Question: I have a database with the following schema:

The following SQL creates the relevant tables:
'''
-- -----------------------------------------------------
-- Table 'ninikske_bioldb'.'CodingRegion'
-- -----------------------------------------------------
CREATE TABLE IF NOT EXISTS 'ninikske_bioldb'.'CodingRegion' (
'CodRegID' VARCHAR(45) NOT NULL ,
'CD_Start' INT NOT NULL ,
'CD_Stop' INT NOT NULL ,
'ORFs_ORF_ID' VARCHAR(45) NOT NULL ,
PRIMARY KEY ('ORFs_ORF_ID', 'CodRegID') ,
INDEX 'fk_Exons_ORFs1' ('ORFs_ORF_ID' ASC) ,
CONSTRAINT 'fk_Exons_ORFs1'
FOREIGN KEY ('ORFs_ORF_ID' )
REFERENCES 'ninikske_bioldb'.'ORFs' ('ORF_ID' )
ON DELETE NO ACTION
ON UPDATE NO ACTION)
ENGINE = InnoDB;
-- -----------------------------------------------------
-- Table 'ninikske_bioldb'.'Experiment'
-- -----------------------------------------------------
CREATE TABLE IF NOT EXISTS 'ninikske_bioldb'.'Experiment' (
'Probe_GenomicPos' INT NOT NULL ,
'SampleName' VARCHAR(45) NOT NULL ,
'Intensities' FLOAT NOT NULL ,
'ExperimentName' VARCHAR(45) NOT NULL ,
'ProbeID' INT NOT NULL ,
PRIMARY KEY ('Probe_GenomicPos', 'SampleName', 'ProbeID') )
ENGINE = InnoDB;
-- -----------------------------------------------------
-- Table 'ninikske_bioldb'.'CE'
-- -----------------------------------------------------
CREATE TABLE IF NOT EXISTS 'ninikske_bioldb'.'CE' (
'OrfId' VARCHAR(45) NOT NULL ,
'CodRegId' VARCHAR(45) NOT NULL ,
'GenPos' INT NOT NULL ,
'ExpSam' VARCHAR(45) NOT NULL ,
'ProbeId' INT NOT NULL ,
PRIMARY KEY ('OrfId', 'CodRegId', 'GenPos', 'ExpSam', 'ProbeId') ,
INDEX 'fk_CodingRegion_has_Experiment_Experiment1' ('GenPos' ASC, 'ExpSam' ASC, 'ProbeId' ASC) ,
INDEX 'fk_CodingRegion_has_Experiment_CodingRegion1' ('OrfId' ASC, 'CodRegId' ASC) ,
CONSTRAINT 'fk_CodingRegion_has_Experiment_CodingRegion1'
FOREIGN KEY ('OrfId' , 'CodRegId' )
REFERENCES 'ninikske_bioldb'.'CodingRegion' ('ORFs_ORF_ID' , 'CodRegID' )
ON DELETE NO ACTION
ON UPDATE NO ACTION,
CONSTRAINT 'fk_CodingRegion_has_Experiment_Experiment1'
FOREIGN KEY ('GenPos' , 'ExpSam' , 'ProbeId' )
REFERENCES 'ninikske_bioldb'.'Experiment' ('Probe_GenomicPos' , 'SampleName' , 'ProbeID' )
ON DELETE NO ACTION
ON UPDATE NO ACTION)
ENGINE = InnoDB;
'''
When I execute the following INSERT statement via Java:
'''
String query = "INSERT INTO ninikske_bioldb.CE VALUES('" + cs.getORF_ID().getORF_ID() + "','" + cs.getCodRegID().getCodRegID() + "'," + cs.getExp().getProbePos() + ",'" + cs.getExp().getExpName()+ "', " + cs.getExp().getProbeID() + ");";
Statement stmt = con.createStatement();
stmt.executeUpdate(query);
'''
I get the following error:
'''
Cannot add or update a child row: a foreign key constraint fails ('ninikske_bioldb/CE', CONSTRAINT 'fk_CodingRegion_has_Experiment_Experiment1' FOREIGN KEY ('GenPos', 'ExpSam', 'ProbeId') REFERENCES 'Experiment' ('Probe_GenomicPos', 'SampleName', 'ProbeID') )
'''
I read several other questions about the same error message, but i can't seem to find the insight I need.
The query is:
'INSERT INTO ninikske_bioldb.CE VALUES('AT3G01190.1','cd474',67262,'H20', 1709);'
When I check I the parent tables, I get following results:
'''
mysql> SELECT * FROM CodingRegion WHERE ORFs_ORF_ID = 'AT3G01190.1';
+----------+----------+---------+-------------+
| CodRegID | CD_Start | CD_Stop | ORFs_ORF_ID |
+----------+----------+---------+-------------+
| cd474 | 67243 | 67649 | AT3G01190.1 |
| cd475 | 67733 | 67892 | AT3G01190.1 |
| cd476 | 67991 | 68176 | AT3G01190.1 |
| cd477 | 68272 | 68484 | AT3G01190.1 |
+----------+----------+---------+-------------+
4 rows in set (0.00 sec)
mysql> SELECT * FROM CodingRegion WHERE CodRegID = 'cd474';
+----------+----------+---------+-------------+
| CodRegID | CD_Start | CD_Stop | ORFs_ORF_ID |
+----------+----------+---------+-------------+
| cd474 | 67243 | 67649 | AT3G01190.1 |
+----------+----------+---------+-------------+
1 row in set (0.03 sec)
mysql> SELECT * FROM Experiment WHERE Probe_GenomicPos = '67262';
+------------------+--------------+-------------+----------------+---------+
| Probe_GenomicPos | SampleName | Intensities | ExperimentName | ProbeID |
+------------------+--------------+-------------+----------------+---------+
| 67262 | 1signalpart1 | 8.94432 | H20 | 1709 |
+------------------+--------------+-------------+----------------+---------+
1 row in set (0.00 sec)
mysql> SELECT * FROM Experiment WHERE SampleName = 'H20'
Empty set (0.00 sec)
mysql> SELECT * FROM Experiment WHERE ProbeID = '1709';
+------------------+--------------+-------------+----------------+---------+
| Probe_GenomicPos | SampleName | Intensities | ExperimentName | ProbeID |
+------------------+--------------+-------------+----------------+---------+
| 67262 | 1signalpart1 | 8.94432 | H20 | 1709 |
+------------------+--------------+-------------+----------------+---------+
1 row in set (0.00 sec)
'''
Thanks in advance.
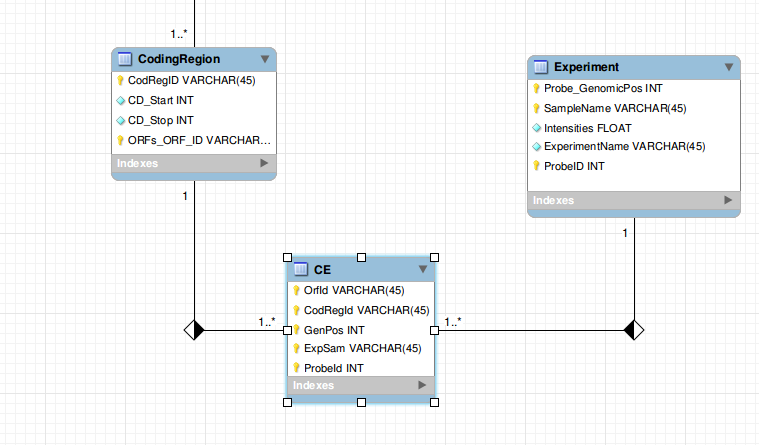
Answer: The constraint that's failing, "fk_CodingRegion_has_Experiment_Experiment1", requires that the values you enter for these three columns--GenPos, ExpSam, and ProbeId--already exist in the table "ninikske_bioldb.Experiment" in the columns Probe_GenomicPos, SampleName, and ProbeID. (In that order.)
Look in the table ninikske_bioldb.Experiment for those three values.
'''
SELECT *
FROM ninikske_bioldb.Experiment
WHERE Probe_GenomicPos = ?
AND SampleName = '?'
AND ProbeID = ?
'''
It's possible that
- - -
I think the last one is the most likely. Probably should be getSampleName(), or something like that.